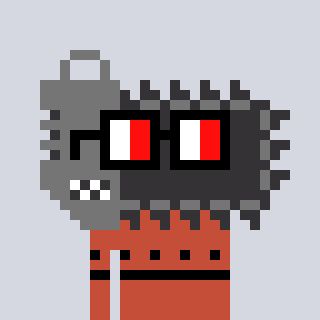
a pixel art character with square glasses with black frames and red eyes, a chainsaw-shaped head and a rust-colored body on a cool background